Question: Below is my table code with 'Add New' button. Onclick 'Add New'
button new row will create. In picture you can see this. User will
input debit and credit values at the end all debit values should be
calculate and sum should be display and same for the credit value. I
am using jQuery to create new row:
Jquery code:
'''
<script type="text/javascript">
$("#add, .check ").click(function() {
$('#datatable-buttons tbody>tr:last')
.clone(true)
.insertAfter('#datatable-buttons tbody>tr:last').find('input').each(function(){
$(this).val('');
});
});
</script>
'''
Html table code:
'''
<table id="datatable-buttons" class="table table-striped jambo_table bulk_action">
<thead>
<tr class="headings">
<th>
<input type="checkbox" id="check-all" class="flat">
</th>
<th class="column-title">Account</th>
<th class="column-title">Debits</th>
<th class="column-title">Credits</th>
<th class="column-title">Description</th>
<th class="column-title">Name</th>
<th class="column-title no-link last"><span class="nobr">Action</span>
</th>
<th class="bulk-actions" colspan="7">
<a class="antoo" style="color:#fff; font-weight:500;">Bulk Actions ( <span class="action-cnt"> </span> ) <i class="fa fa-chevron-down"></i></a>
</th>
</tr>
</thead>
<tbody>
<tr class="even pointer">
<td class="a-center ">
<input type="checkbox" class="flat" name="table_records">
</td>
<td class=" "><select class="form-control" name="journalname">
<option>Choose option</option>
<?php
$sql = mysqli_query($conn,'SELECT * FROM 'chartofaccounts'');
while ($row1 = mysqli_fetch_array($sql))
{?>
<option value="<?php echo $row1["name"];?>"><?php echo $row1["name"];?></option>
<?php }?>
</select></td>
<td class=""><input class="form-control" type="text" name="debit" ></td>
<td class=" "><input class="form-control" type="text" name="credit"></td>
<td class=" "><input class="form-control" type="text" name="descc"></td>
<td class=" "><input class="form-control" type="text" name="name"></td>
<td class=" last"><a href="#">View</a>
</td>
</tr>
</tbody>
</table>
<button type="button" id="add">Add New</button>
'''
Below image will give you clear understanding:

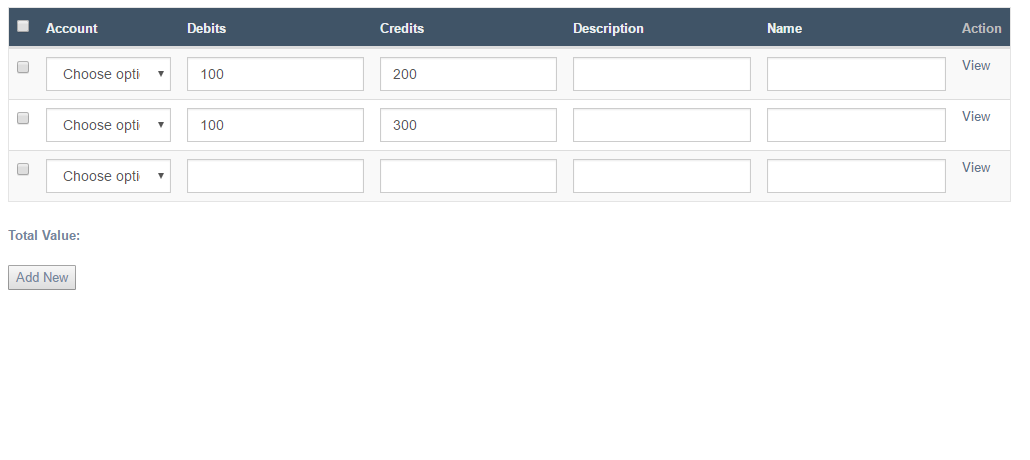
Answer: made you a simple example of how to calculate the sum from the input fields.
check snippet below or <URL>
add numbers to the 3 inputs, and then click on 'View' , it will get the sum of the 3 input values.
'''
var input = $("input"),
button = $("td.last a")
$(button).click(function () {
var sum = 0;
$(input).each(function() {
sum += Number($(this).val());
});
$(this).html(sum)
});
'''
'''
<script src="https://ajax.googleapis.com/ajax/libs/jquery/2.1.1/jquery.min.js"></script>
<table>
<tr>
<td>
<input>
</td>
<td>
<input>
</td>
<td>
<input>
</td>
<td class=" last"><a href="#">View</a>
</tr>
</table>
'''